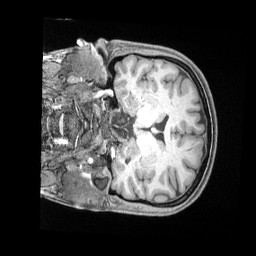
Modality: T1w
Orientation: coronal
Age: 34
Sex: female
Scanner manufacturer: siemens
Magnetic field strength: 3 T
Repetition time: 2 s
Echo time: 0.00211 s